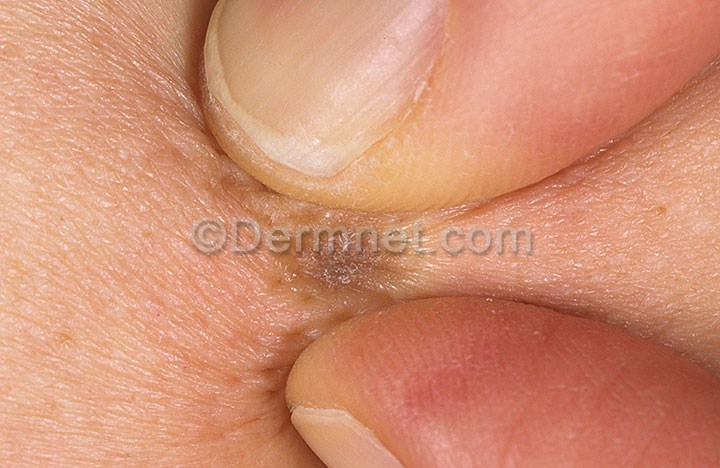
Disease: Seborrheic Keratoses and other Benign Tumors